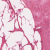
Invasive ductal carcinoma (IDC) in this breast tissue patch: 0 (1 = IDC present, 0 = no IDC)